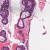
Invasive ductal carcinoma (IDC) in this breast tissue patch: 1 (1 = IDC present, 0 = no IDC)